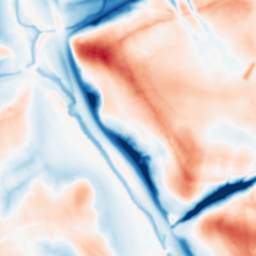
Category: multiscale
Decomposition family: dog_multiscale
Decomposition parameters: sigma_ratio: 2
n_scales: 4
base_sigma: 1
Upsampling method: quadratic
Upsampling parameters: scale: 2
Upsampling scale: 2